Question: This is a snake game. How many steps do you need to take from the current state to eat two foods one after another (regardless of the order of the two foods)? At the same time, pay attention to avoid obstacles
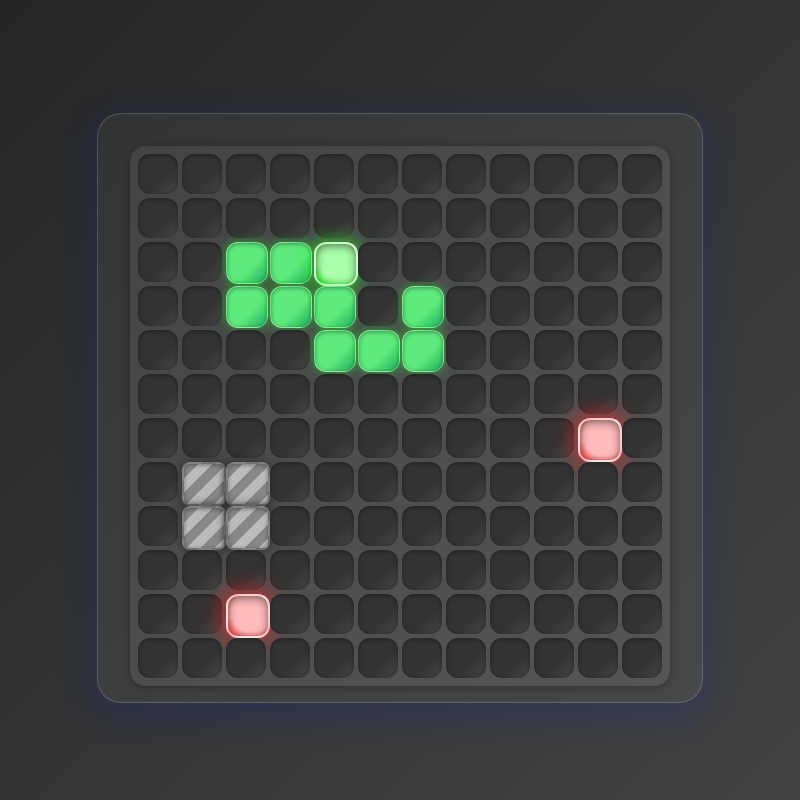
Answer: 22